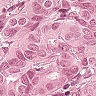
Metastatic tissue present: yes